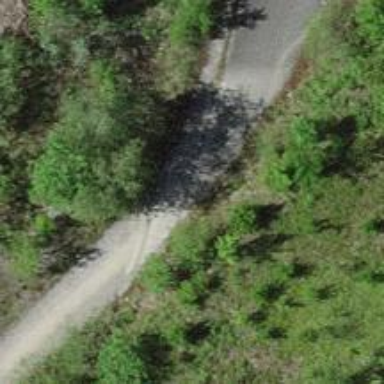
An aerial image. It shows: Pebblestone path.